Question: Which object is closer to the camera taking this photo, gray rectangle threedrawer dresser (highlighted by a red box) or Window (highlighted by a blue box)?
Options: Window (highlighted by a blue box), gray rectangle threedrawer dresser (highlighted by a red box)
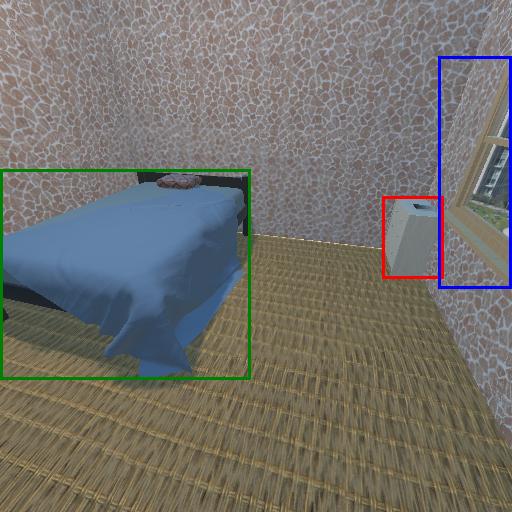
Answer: Window (highlighted by a blue box)